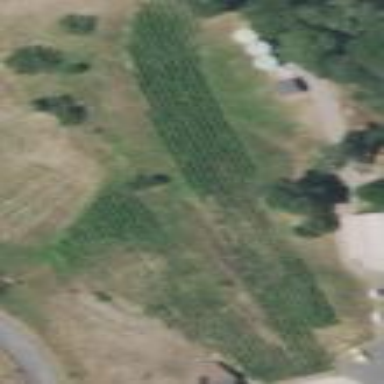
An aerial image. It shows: Vineyard with wine grapes as the crop.